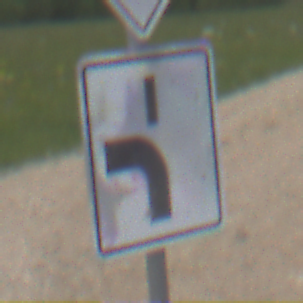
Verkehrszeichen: VerlaufVorfahrtsstrasse5
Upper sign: Vorfahrtsstrasse
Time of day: Midday
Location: Outdoor (RoadRail)
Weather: PartlyCloudy
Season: NotSpecified
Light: Natural